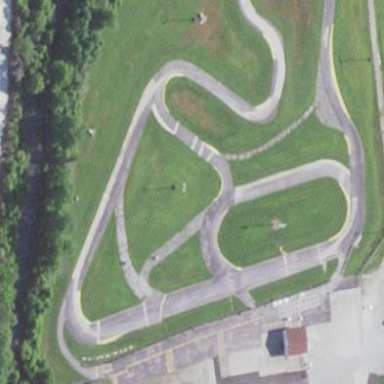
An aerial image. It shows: Karting raceway for motor sports.